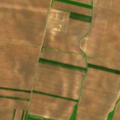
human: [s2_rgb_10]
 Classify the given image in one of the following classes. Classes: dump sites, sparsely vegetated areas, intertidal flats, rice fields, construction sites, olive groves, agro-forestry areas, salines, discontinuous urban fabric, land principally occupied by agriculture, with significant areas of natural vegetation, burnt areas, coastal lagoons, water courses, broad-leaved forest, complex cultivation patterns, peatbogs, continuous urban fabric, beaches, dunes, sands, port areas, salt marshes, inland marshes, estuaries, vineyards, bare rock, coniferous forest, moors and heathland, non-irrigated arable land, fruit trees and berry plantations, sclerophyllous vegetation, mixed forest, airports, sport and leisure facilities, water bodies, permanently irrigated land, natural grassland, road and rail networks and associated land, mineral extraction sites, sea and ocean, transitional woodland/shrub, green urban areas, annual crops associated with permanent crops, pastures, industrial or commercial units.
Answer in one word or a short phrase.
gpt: non-irrigated arable land